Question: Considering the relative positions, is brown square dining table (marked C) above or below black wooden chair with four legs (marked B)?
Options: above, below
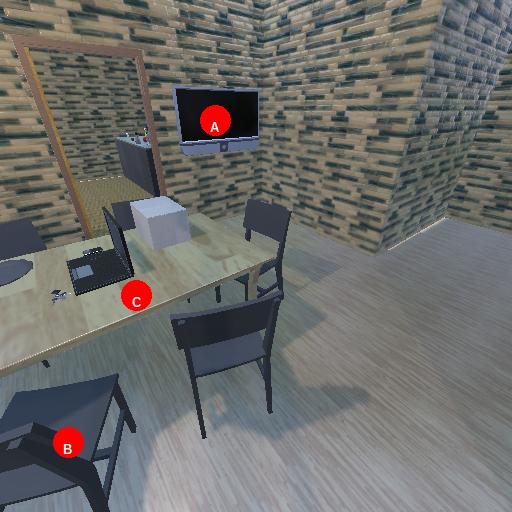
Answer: above